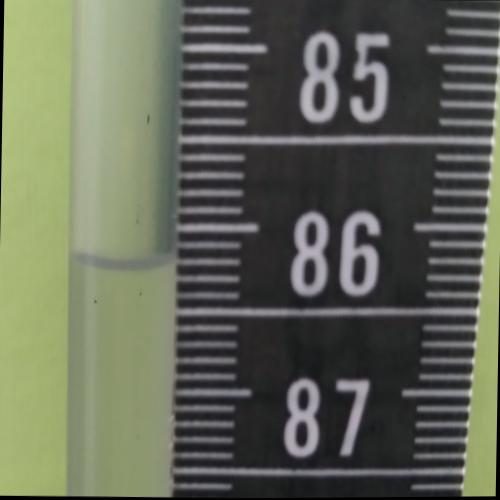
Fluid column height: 86.2 cm